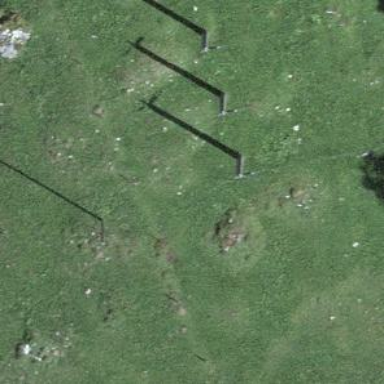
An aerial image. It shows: Utility pole in the area.